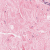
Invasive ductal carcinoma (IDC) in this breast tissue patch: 0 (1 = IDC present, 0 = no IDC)